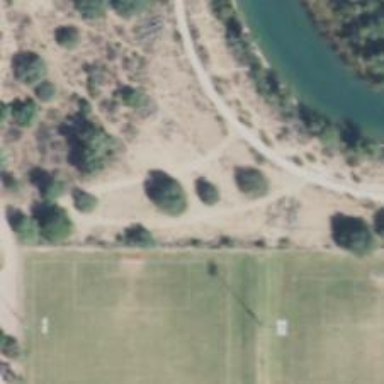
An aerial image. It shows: Disc golf hole.